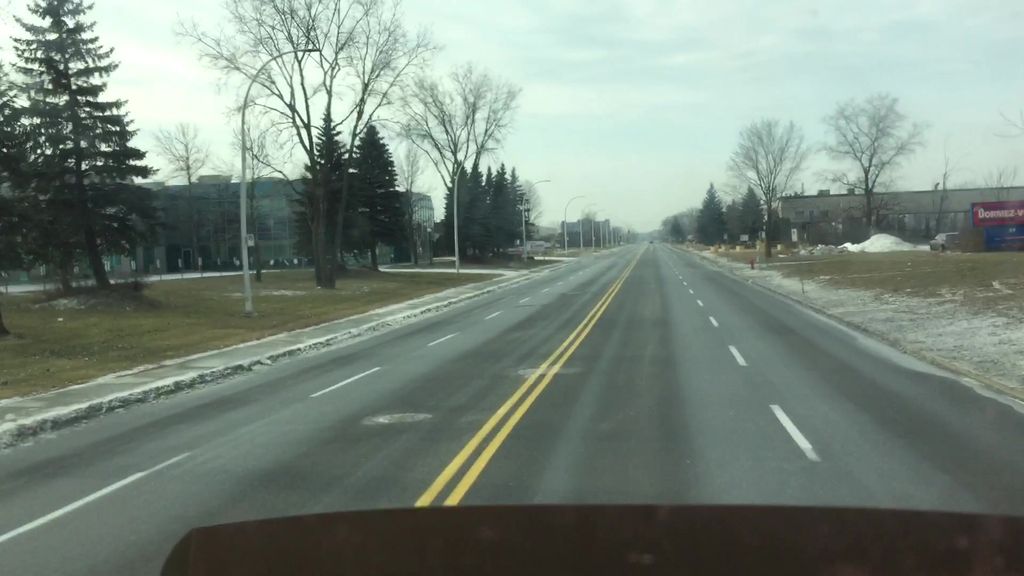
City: montreal